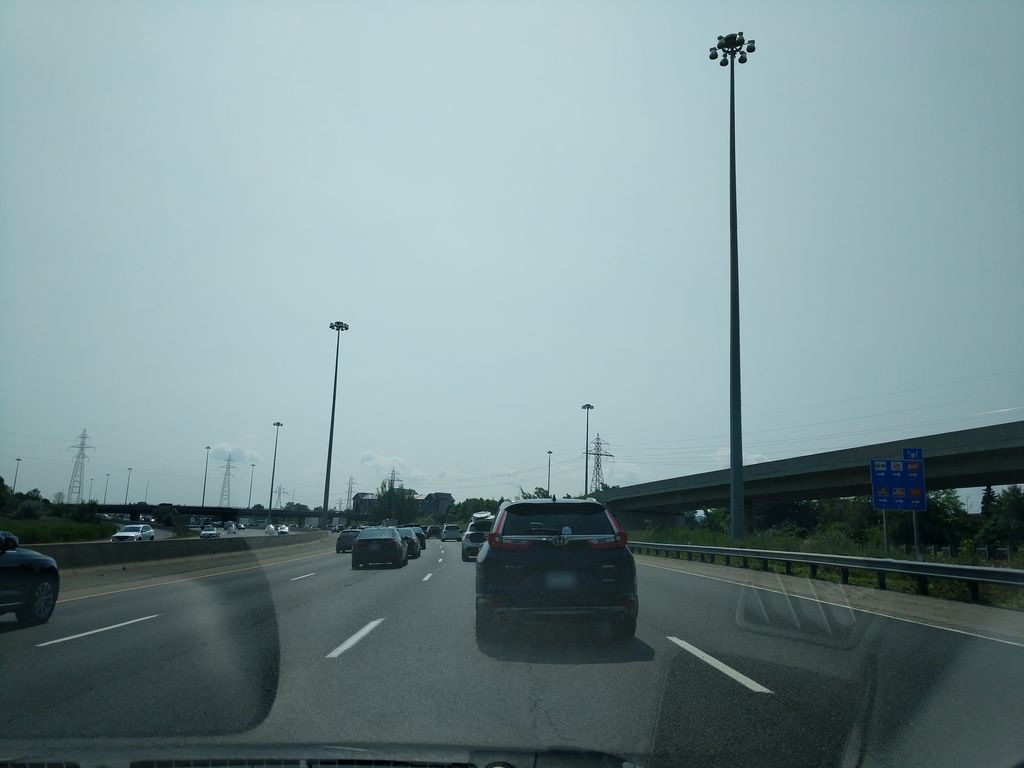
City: hamilton